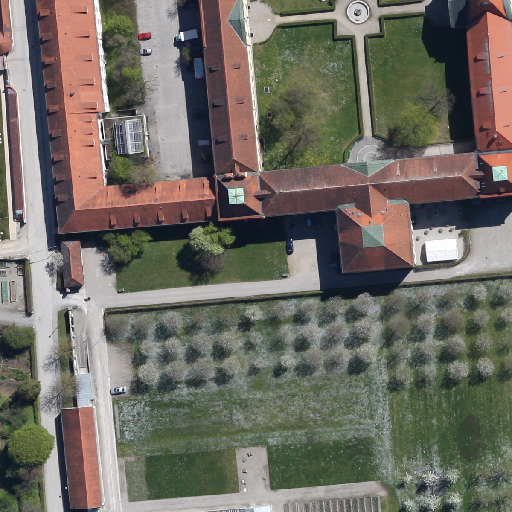
Referring expression: road